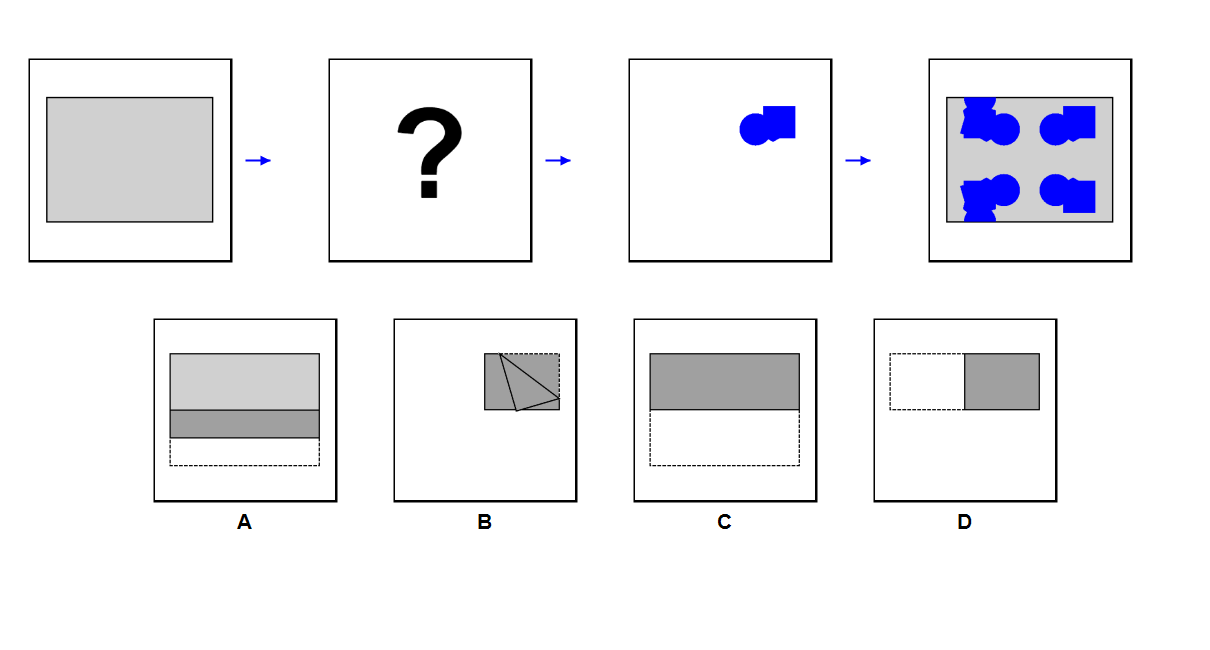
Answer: A